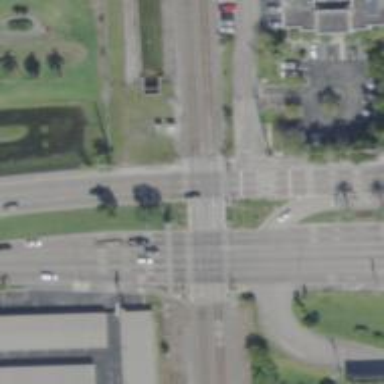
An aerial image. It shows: Railway crossing.